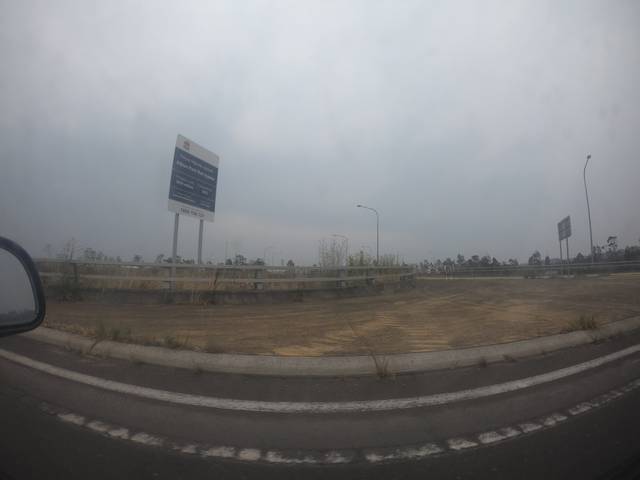
Region: Australia
Coordinates: -34.574, 150.821